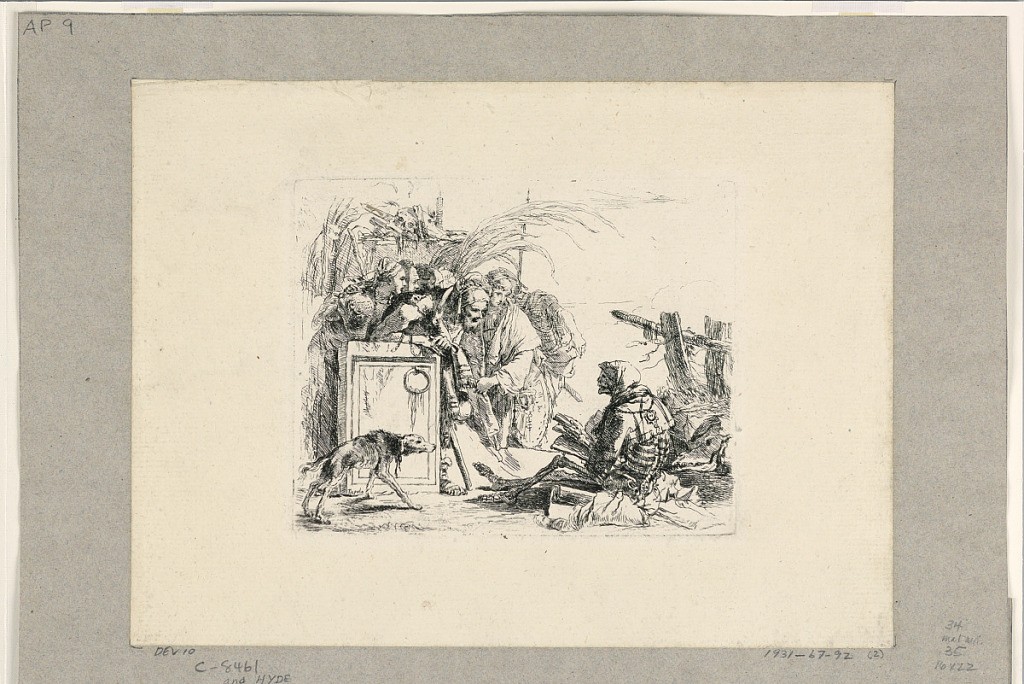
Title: Death Giving Audience, from the Vari Capricci
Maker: Giovanni Battista Tiepolo, Italian, 1692 - 1770
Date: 1750–1760
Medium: Etching on laid paper
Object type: Print
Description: Second state